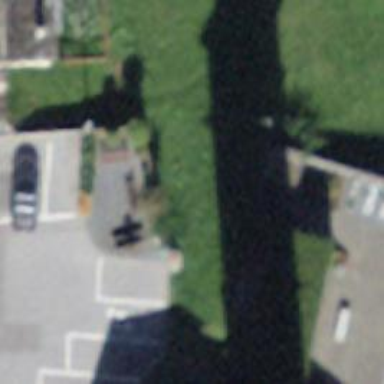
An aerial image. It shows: Bench.